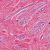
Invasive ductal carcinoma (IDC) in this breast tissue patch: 0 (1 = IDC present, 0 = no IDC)